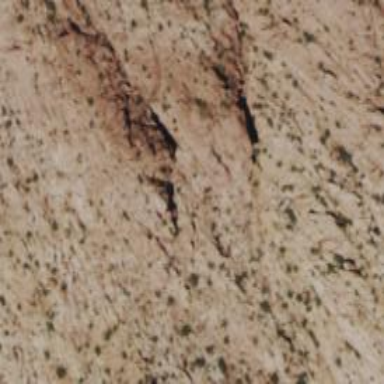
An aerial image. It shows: Brown cliff in natural setting.